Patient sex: F
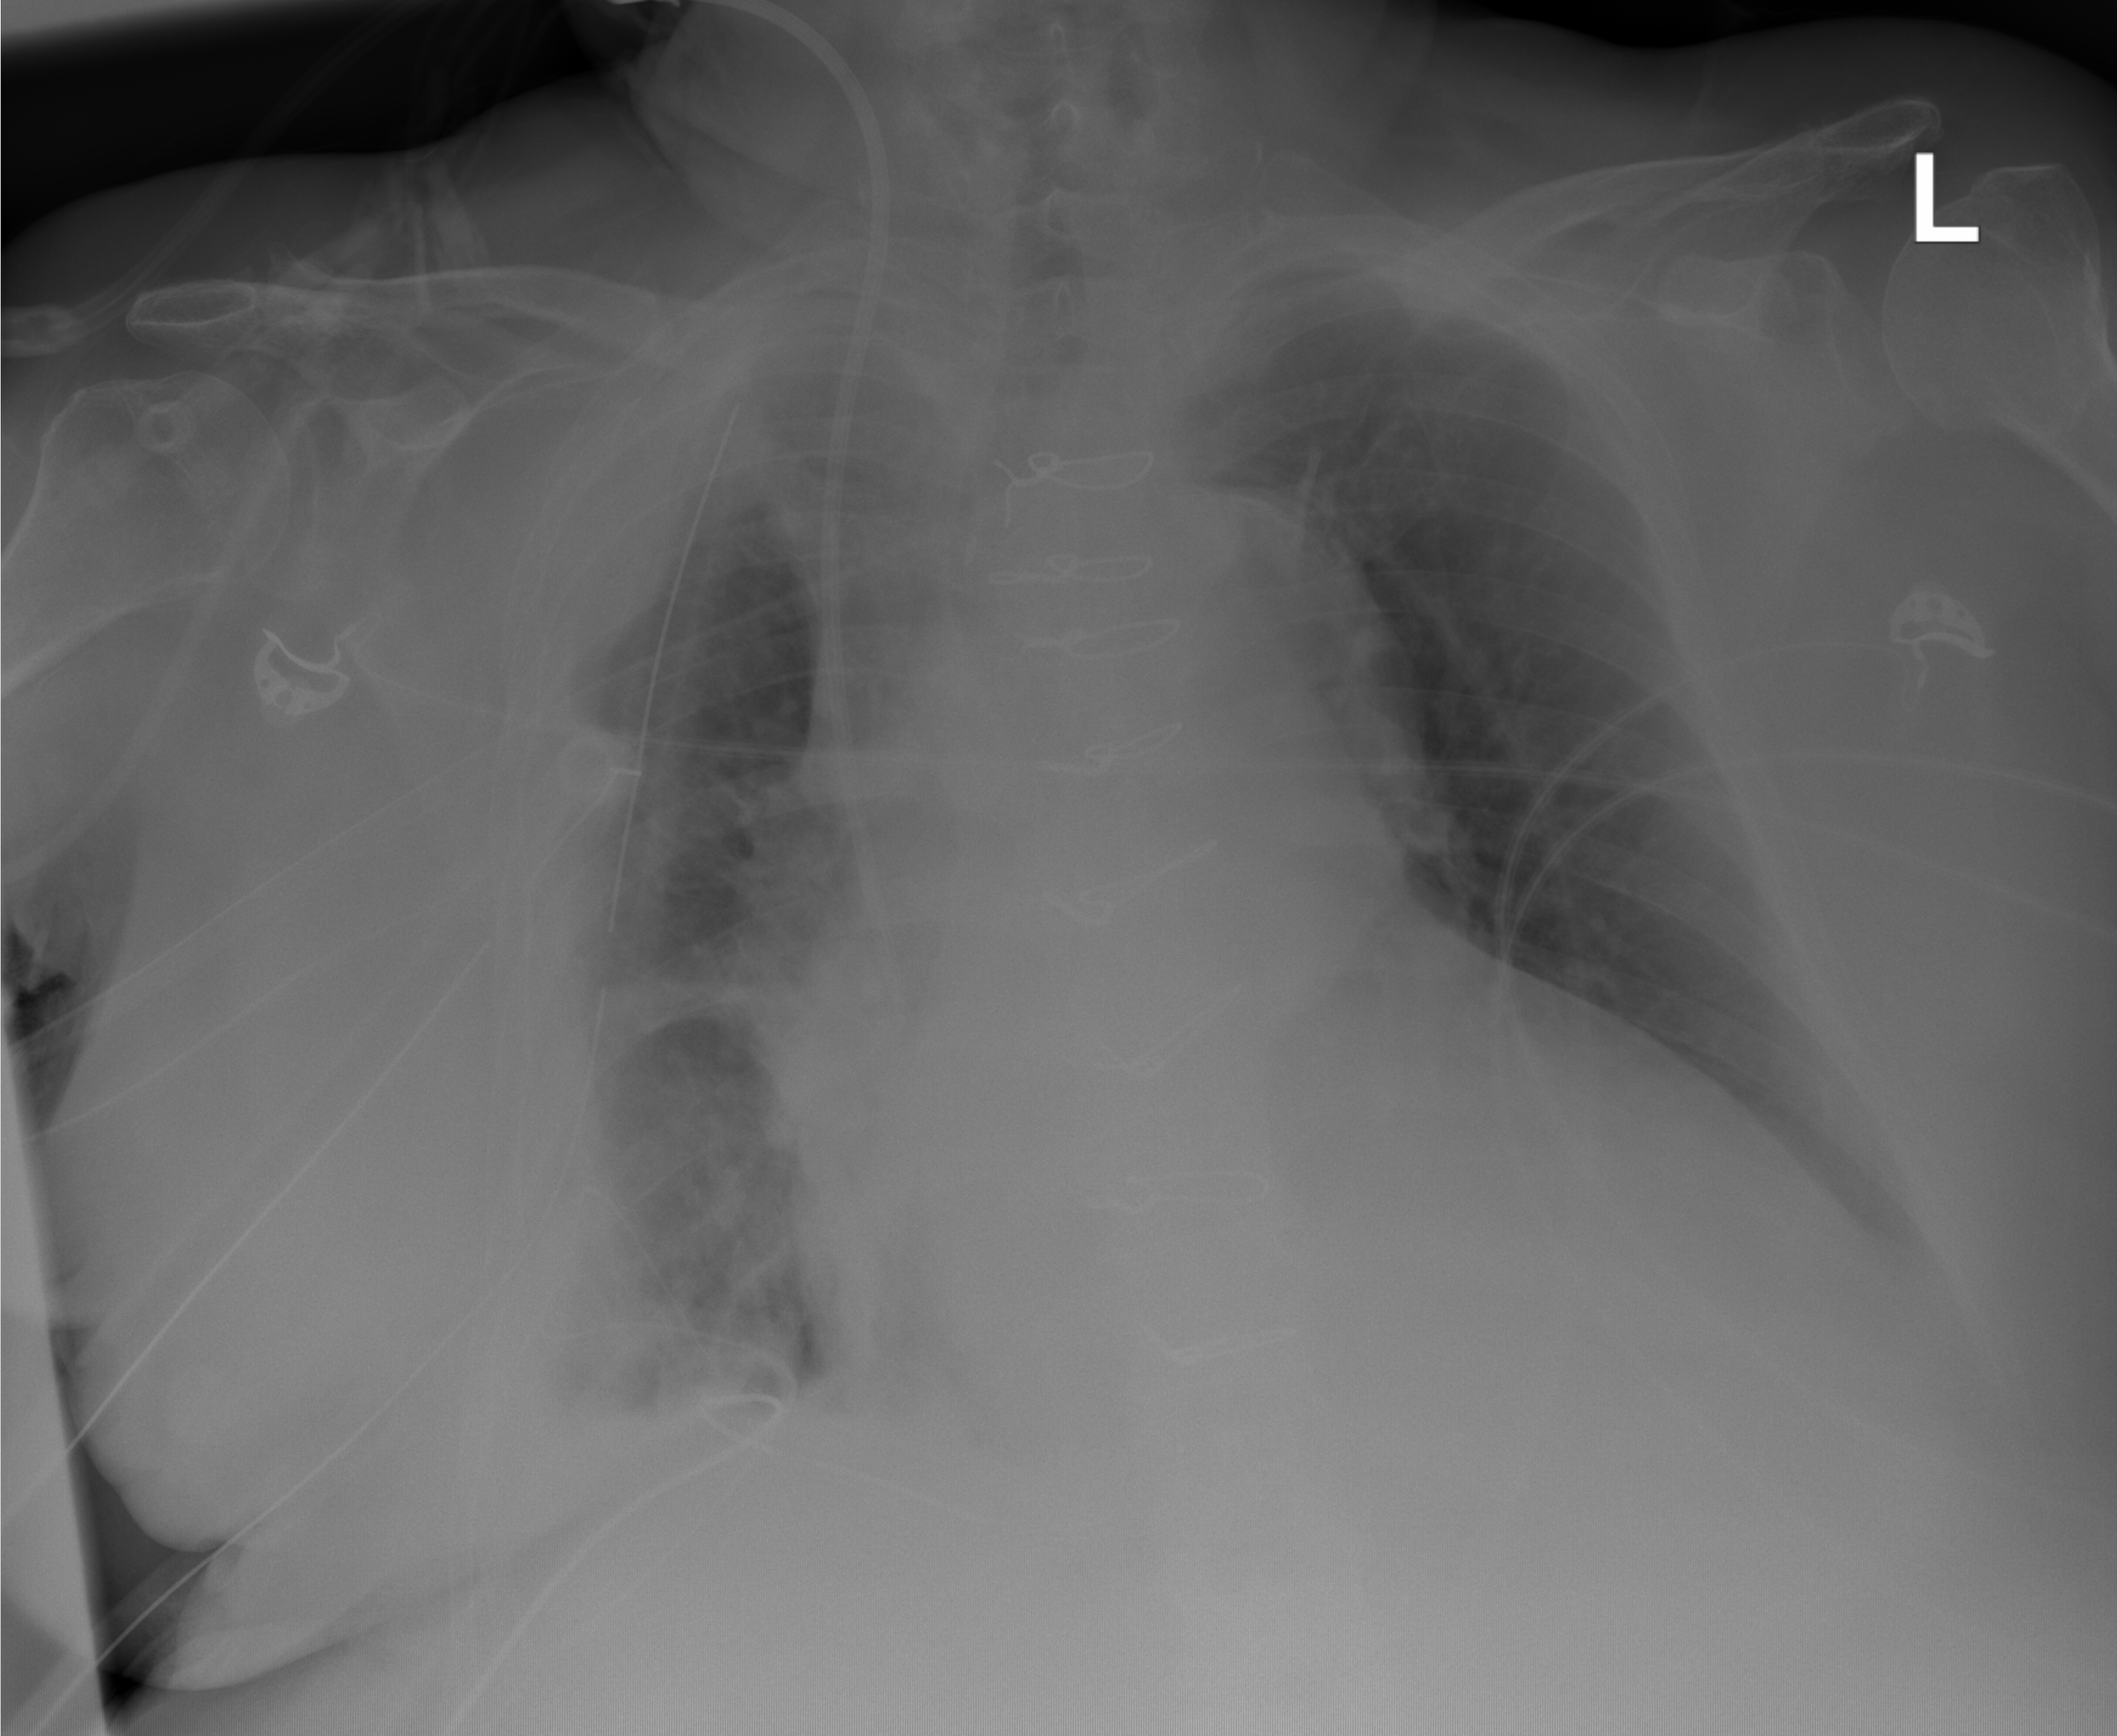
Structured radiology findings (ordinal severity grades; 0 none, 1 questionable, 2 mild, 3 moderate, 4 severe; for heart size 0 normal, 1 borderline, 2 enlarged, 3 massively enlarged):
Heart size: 2
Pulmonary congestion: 0
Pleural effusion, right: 3
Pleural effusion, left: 0
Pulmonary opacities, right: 0
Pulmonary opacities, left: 0
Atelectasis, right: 3
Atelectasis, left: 0